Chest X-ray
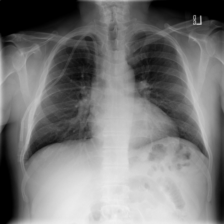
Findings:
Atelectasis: negative
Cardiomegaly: negative
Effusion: negative
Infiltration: negative
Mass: negative
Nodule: positive
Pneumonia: negative
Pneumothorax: negative
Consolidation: negative
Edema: negative
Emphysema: negative
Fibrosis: negative
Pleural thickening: negative
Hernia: negative